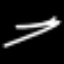
Label: fork